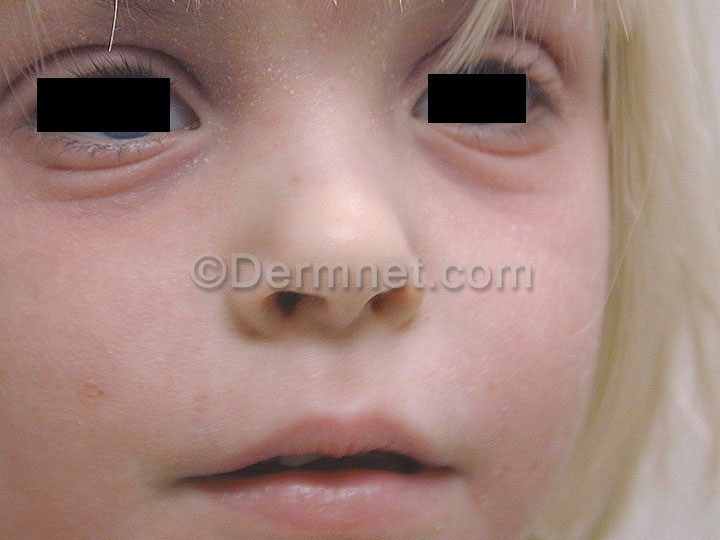
Disease: Atopic Dermatitis Photos